Aerial crown-view tile of a tropical tree (Barro Colorado Island, Panama), acquired 20250616:
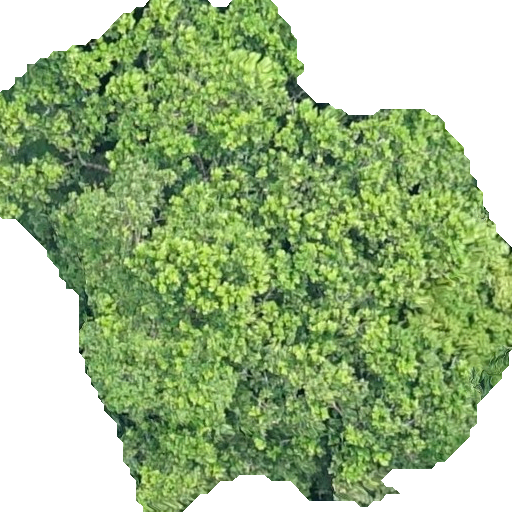
Species: Anacardium excelsum
GBIF accepted scientific name: Anacardium excelsum
Crown area: 275.939 m²